Aerial crown-view tile of a tropical tree (Barro Colorado Island, Panama), acquired 20241014:
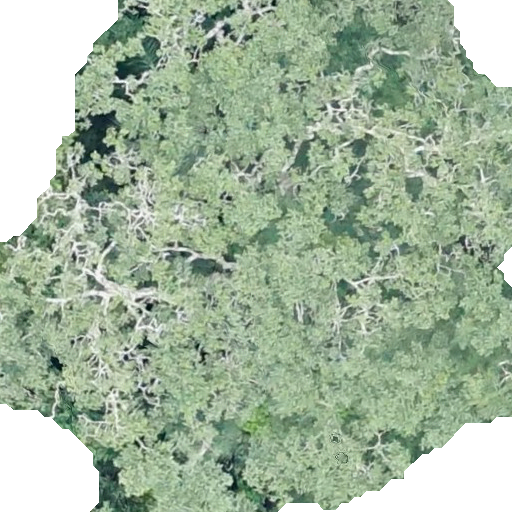
Species: Ficus insipida
GBIF accepted scientific name: Ficus insipida
Crown area: 424.326 m²